Question: I am trying to add a CPropertySheet with three CPropertyPages to my MFC application. My problem is that the Property sheet only shows for less than a second then closes. When I open a different modal dialog after creating the CPropertySheet, the CPropertySheet stays open and I can use it with no problems. Here is my code:
'''
BOOL CSLIMOptCplusplusApp::InitInstance()
{
CWinApp::InitInstance();
SQLHENV m_1;
EnvGetHandle(m_1);
Login lgn;
lgn.DoModal();
CImageSheet* imagedlg = new CImageSheet("Image Capture Dialog" );
CImageDisplay* pageImageDisplay = new CImageDisplay;
CImageDimensions* pageImageDimensions = new CImageDimensions;
ListOption* pageListOption = new ListOption;
ASSERT( imagedlg );
ASSERT( pageImageDisplay );
ASSERT( pageImageDimensions );
ASSERT( pageListOption );
imagedlg->AddPage( pageListOption);
imagedlg->AddPage( pageImageDimensions );
imagedlg->AddPage( pageImageDisplay );
imagedlg->Create( NULL,
-1,
WS_EX_CONTROLPARENT | WS_EX_TOOLWINDOW );
imagedlg->ShowWindow( SW_SHOW );
'''
I think my problem may be at 'imagedlg->Create(' when I use 'NULL' as the first parameter. The tutorial I was following used 'this' in place of the 'NULL'. However, that gives the error:
> IntelliSense: argument of type "CSLIMOptCplusplusApp *" is incompatible with parameter of type "CWnd *"
I also tried 'imagedlg->Create();' and it also only flashes for a moment.
I would like my CPropertySheet to stay open until it is closed. Thanks for any help!
Here is an image of what I wish my property sheet to look like. My first tab used a ListControl to change database options, the other two tabs are going to do other things. My intent is to keep the dialog/propertysheet looking the same as it does now, but to stay open instead of closing.

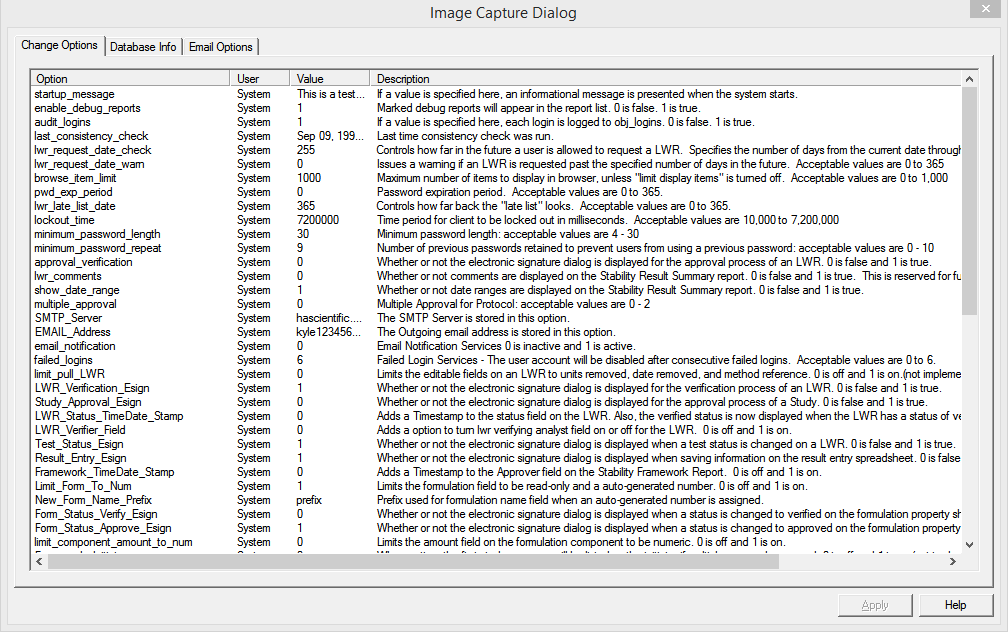
Answer: Your problem lies in trying to construct a property sheet within a dialog based application. Actually, your choice of executing everything within InitInstance can be problematic at times.
For starters, there's no need to create all of your objects on the heap (ie. using 'new'). But, if that's what you want, ok. As for your original problem of the sheet only displaying for a moment, InitInstance is designed to return immediately if not told otherwise. Thus, you see the sheet for an instance. This is due to MFC expecting a valid pointer to the CWinApp class derived member variable called '' (actually, CWinThread::m_pMainWnd). If you want to start a property sheet, or, main dialog from within InitInstance, you need to set that variable to a valid window. Here's a quick sample I wrote:
'''
CPropertySheet* m_pdlgPropertySheet = new CPropertySheet(_T("Simple PropertySheet"));
ASSERT(m_pdlgPropertySheet);
// Add three pages to the CPropertySheet object. Both m_pstylePage,
// m_pcolorPage, and m_pshapePage are data members of type
// CPropertyPage-derived classes in CView-derived class.
Page1* m_pstylePage = new Page1;
m_pstylePage->Construct(IDD_DIALOG1);
Page2* m_pcolorPage = new Page2;
m_pcolorPage->Construct(IDD_DIALOG2);
m_pdlgPropertySheet->AddPage(m_pstylePage);
m_pdlgPropertySheet->AddPage(m_pcolorPage);
m_pMainWnd = m_pdlgPropertySheet;
INT_PTR nResponse = m_pdlgPropertySheet->DoModal();
'''
Note the line above DoModal. If you need additional info, take a look at <URL>. Lastly, you may want to read up on how MFC starts an application and what is expected.